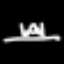
Label: line